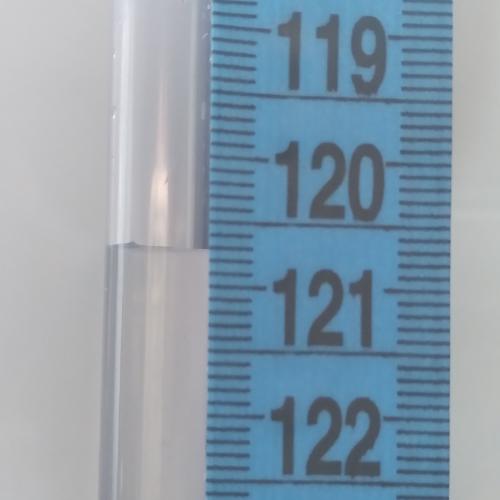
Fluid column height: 120.7 cm